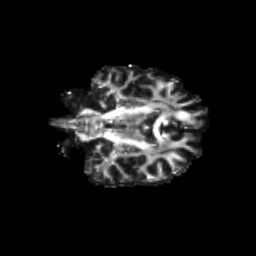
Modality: FA
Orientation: coronal
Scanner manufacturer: siemens
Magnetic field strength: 3 T
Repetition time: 9.2 s
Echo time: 0.084 s